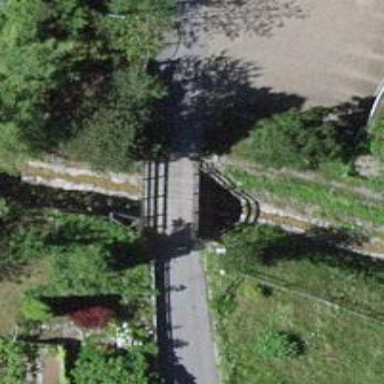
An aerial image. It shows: Residential road with bridge.